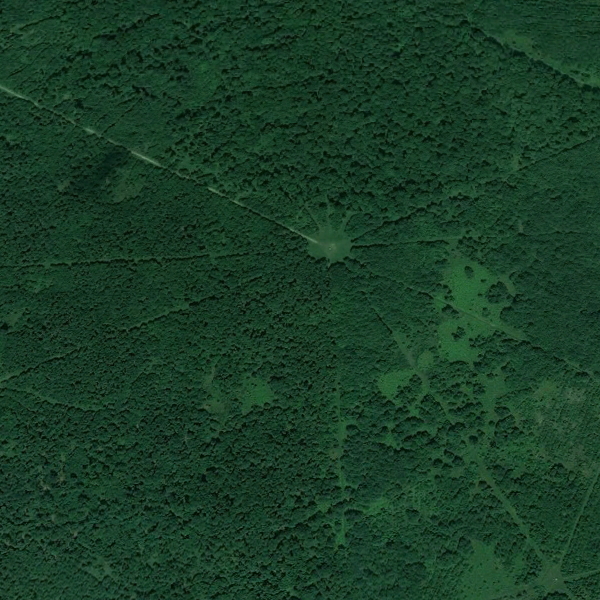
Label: Forest